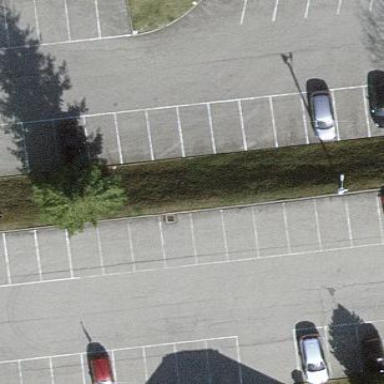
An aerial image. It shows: Parking area with surface.